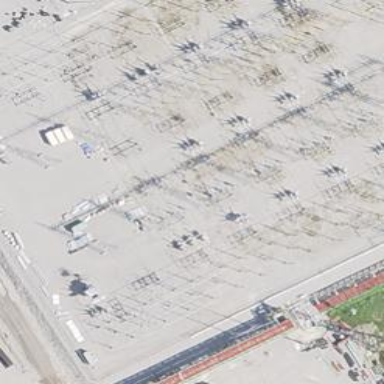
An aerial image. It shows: Switch for power supply.